Aerial crown-view tile of a tropical tree (Barro Colorado Island, Panama), acquired 20250217:
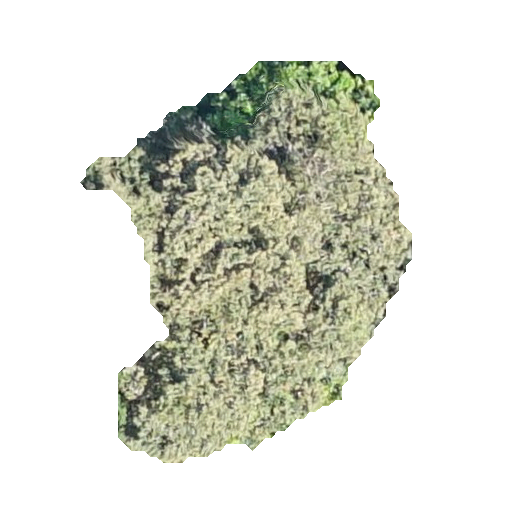
Species: Luehea seemannii
GBIF accepted scientific name: Luehea seemannii
Crown area: 126.43 m²